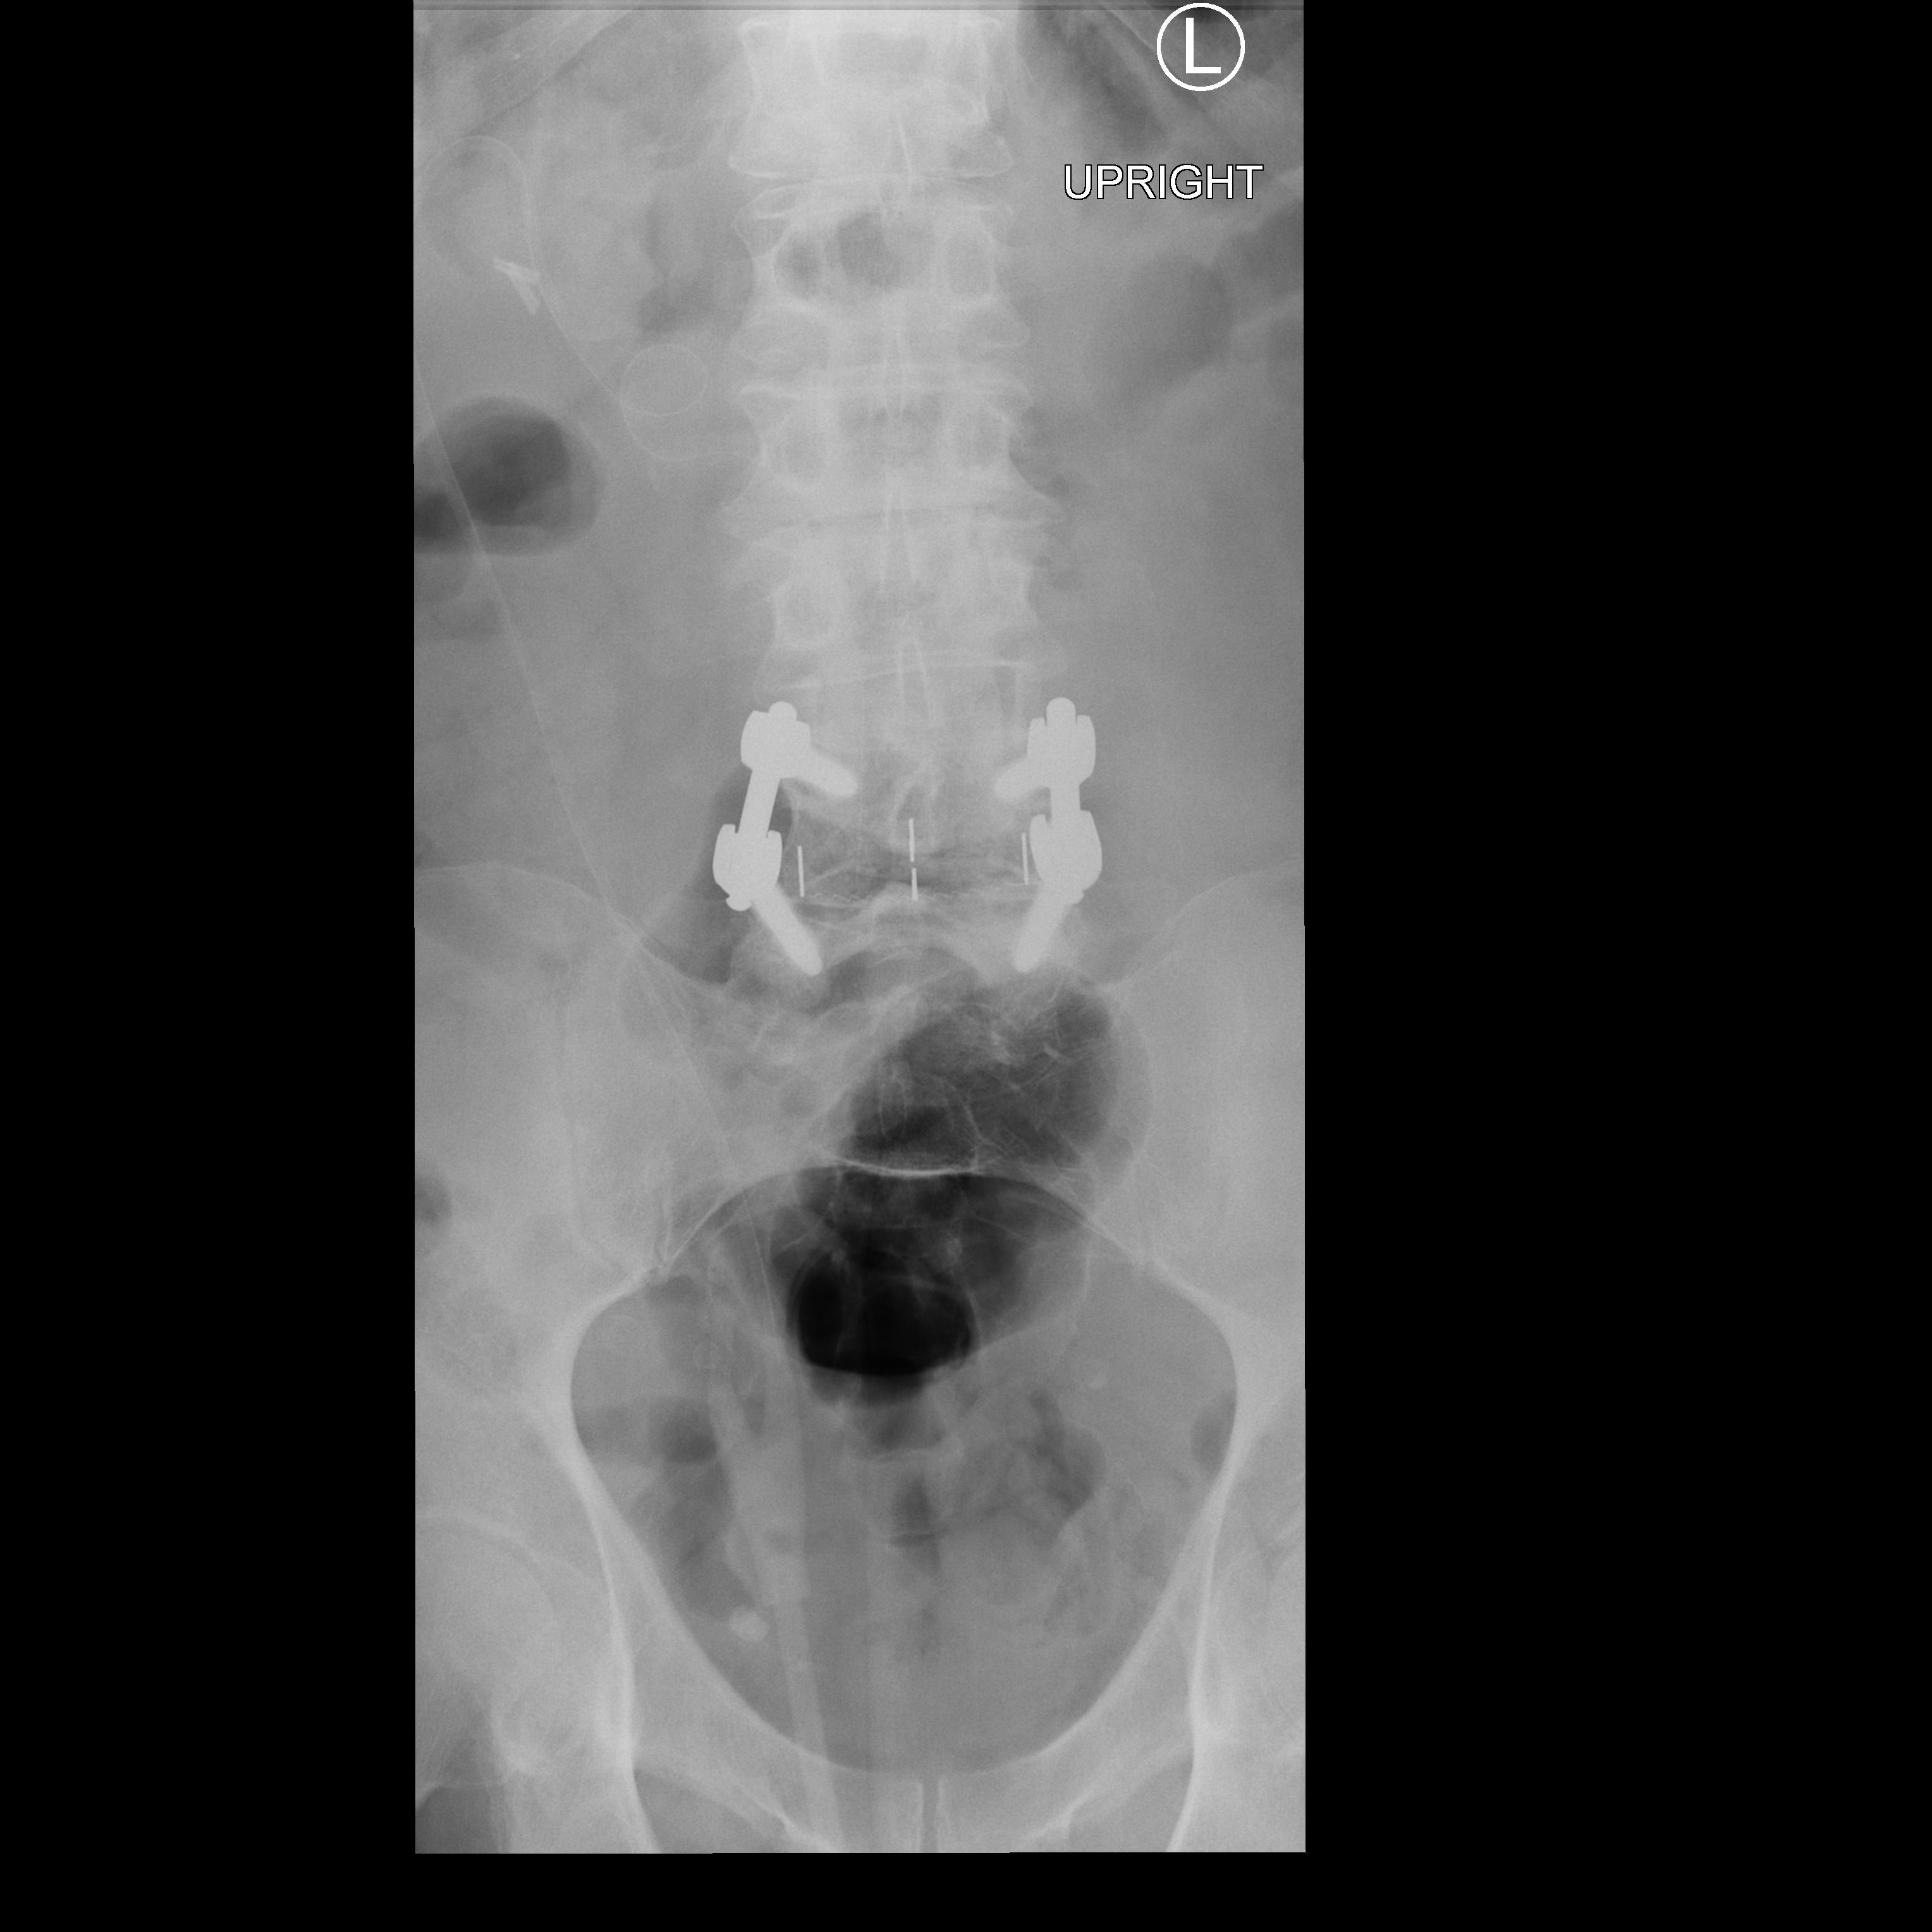
View: AP
Implant manufacturer: medtronic solera